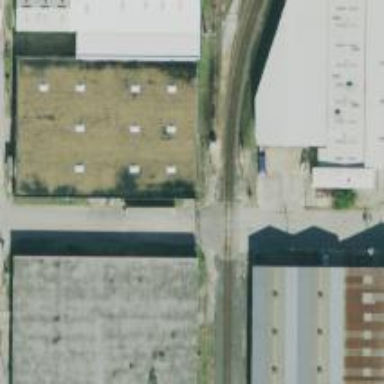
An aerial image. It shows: Railway level crossing.